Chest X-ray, AP view. Patient: 54 years old, sex F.
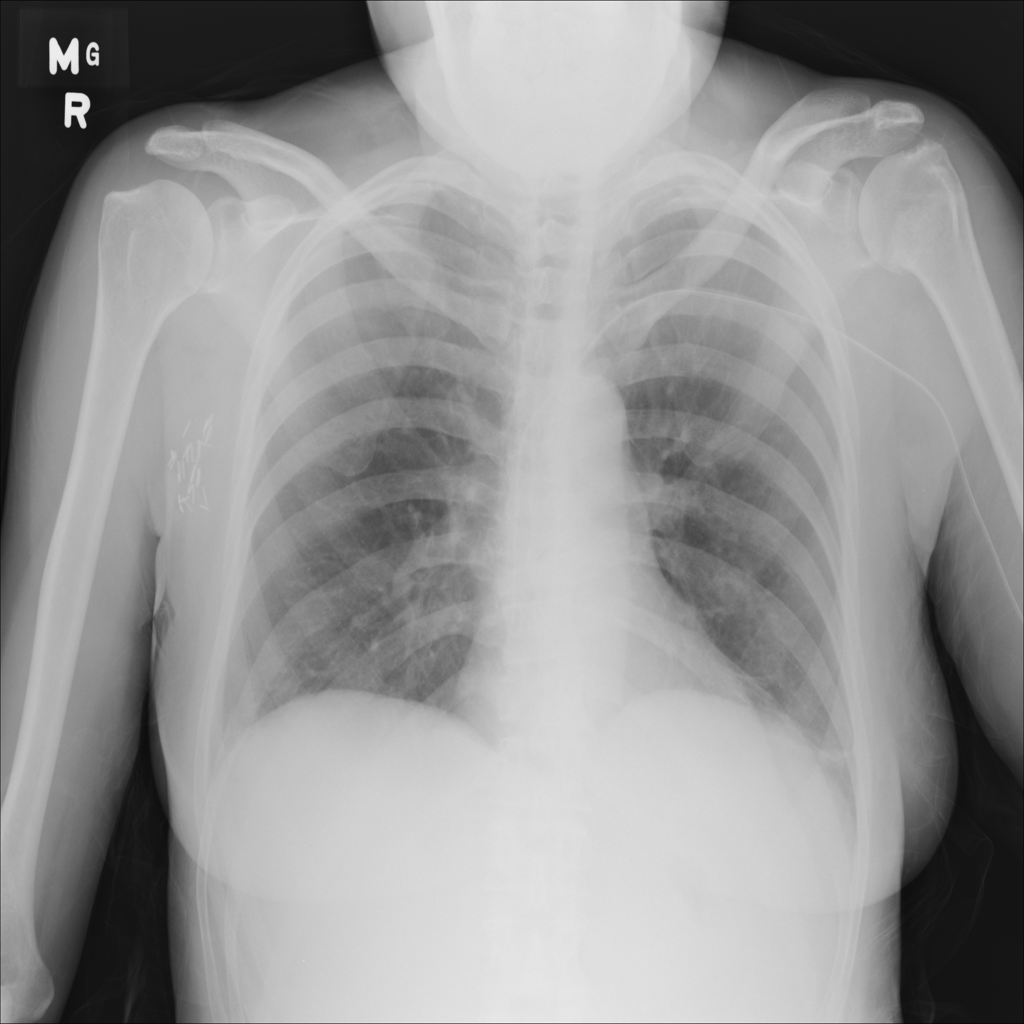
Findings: No Finding